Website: macys
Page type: billing-address
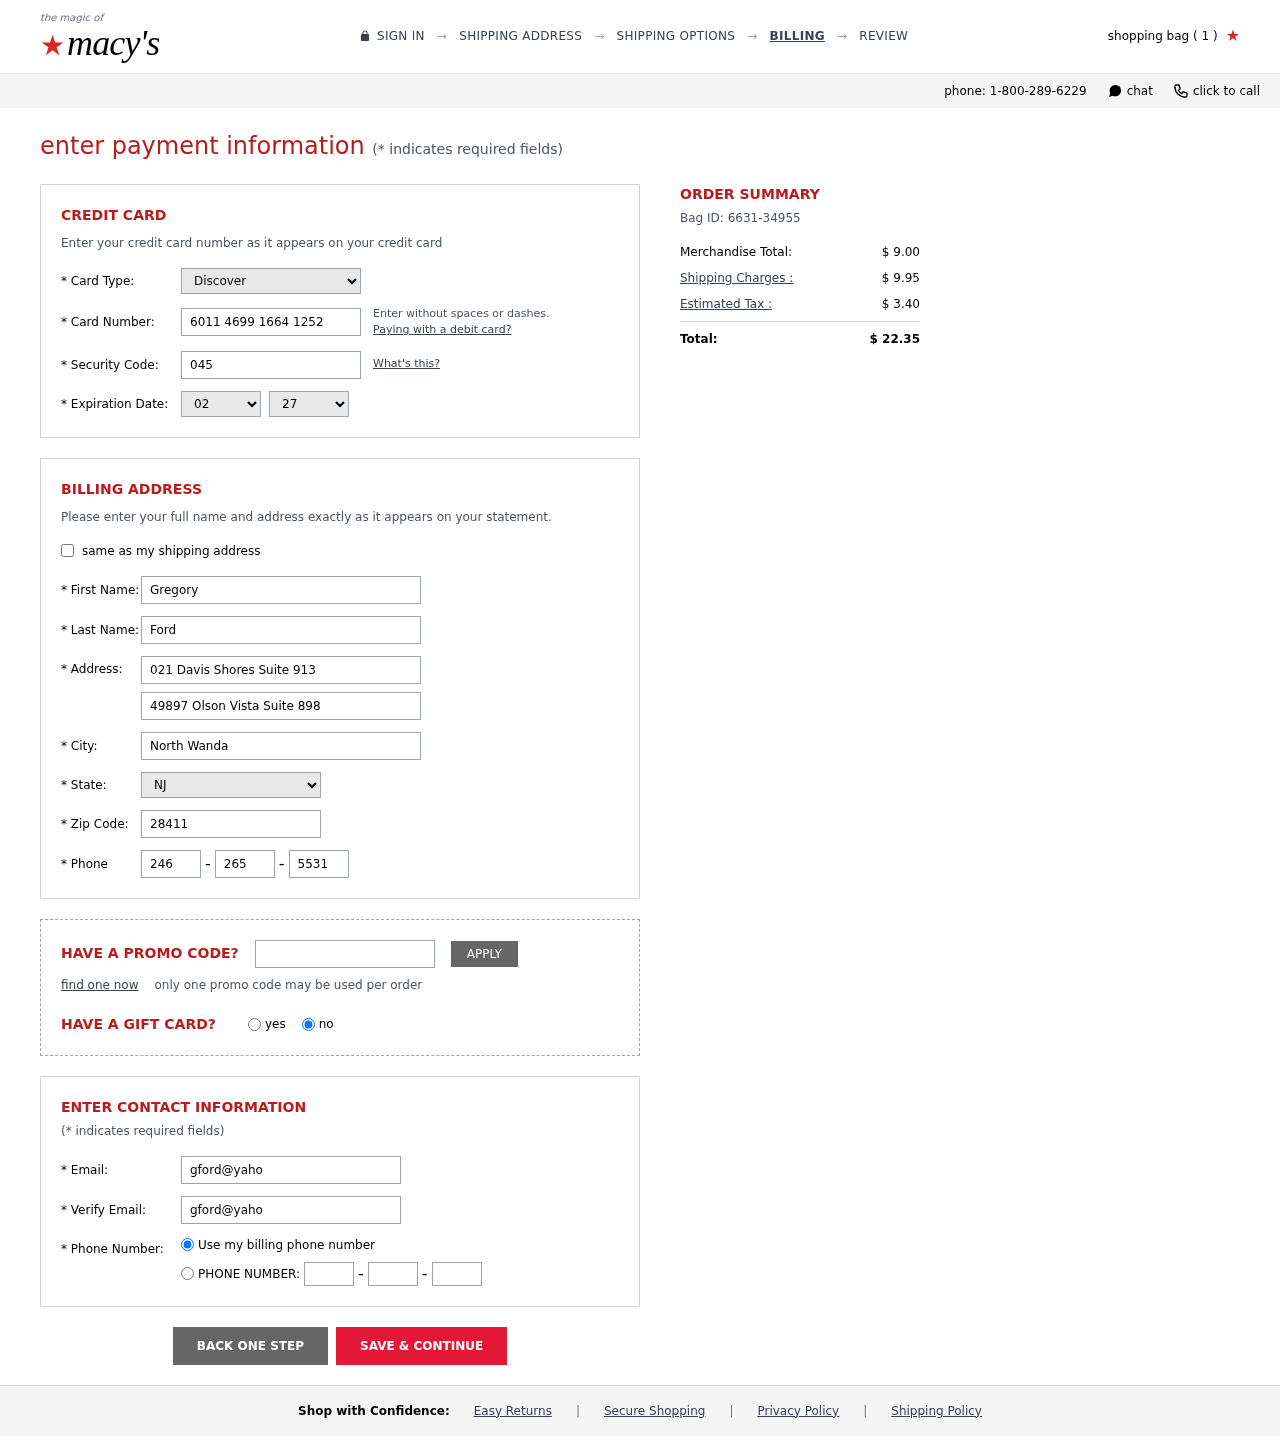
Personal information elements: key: PII_CARD_CVV
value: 045
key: PII_CARD_EXPIRY_MONTH
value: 02
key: PII_CARD_EXPIRY_YEAR
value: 27
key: PII_CARD_NUMBER
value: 6011 4699 1664 1252
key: PII_CARD_TYPE
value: Discover
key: PII_CITY
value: North Wanda
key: PII_EMAIL
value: gford@yahoo.com
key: PII_FIRSTNAME
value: Gregory
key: PII_LASTNAME
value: Ford
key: PII_PHONE_AREA
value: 246
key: PII_PHONE_PREFIX
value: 265
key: PII_PHONE_SUFFIX
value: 5531
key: PII_POSTCODE
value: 28411
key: PII_STATE_ABBR
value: NJ
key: PII_STREET
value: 021 Davis Shores Suite 913
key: PII_STREET2
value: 49897 Olson Vista Suite 898
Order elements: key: ORDER_NUM_ITEMS
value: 1
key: ORDER_ID
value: Bag ID: 6631-34955
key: ORDER_SUBTOTAL
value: $ 9.00
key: ORDER_SHIPPING_COST
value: $ 9.95
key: ORDER_TAX
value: $ 3.40
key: ORDER_TOTAL
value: $ 22.35